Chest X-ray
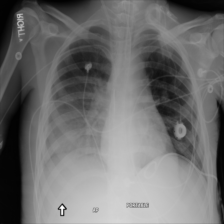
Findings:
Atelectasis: negative
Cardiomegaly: negative
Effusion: positive
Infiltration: negative
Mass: negative
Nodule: negative
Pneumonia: negative
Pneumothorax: negative
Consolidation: negative
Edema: negative
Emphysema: negative
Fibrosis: negative
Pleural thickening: negative
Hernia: negative